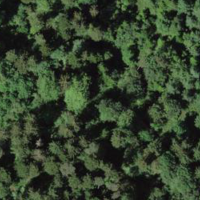
EUNIS habitat code: 44
Species observed at this site:
Urtica dioica
Tussilago farfara
Lysimachia vulgaris